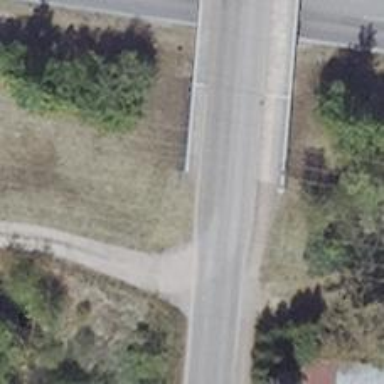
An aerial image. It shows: Unclassified road with asphalt surface is on bridge.